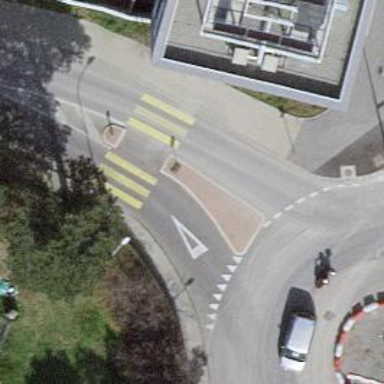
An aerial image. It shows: Uncontrolled crossing with pedestrian island.